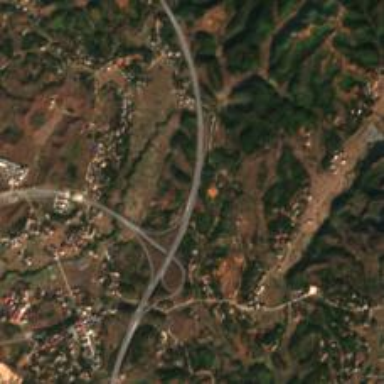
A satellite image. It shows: Motorway junction.